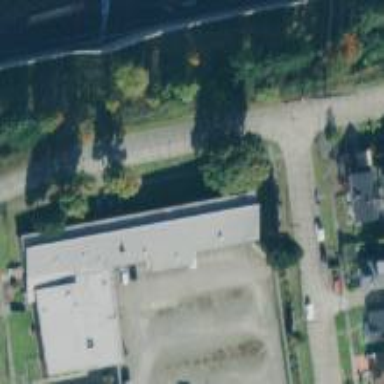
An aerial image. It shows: School building.